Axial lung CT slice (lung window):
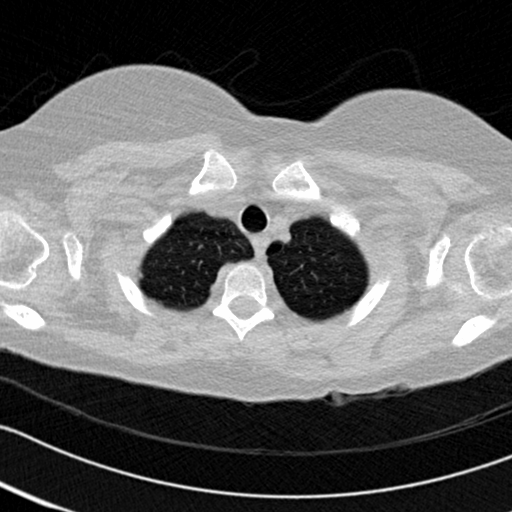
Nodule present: no